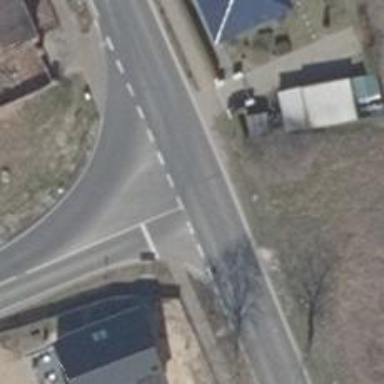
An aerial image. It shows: Secondary road with asphalt surface.